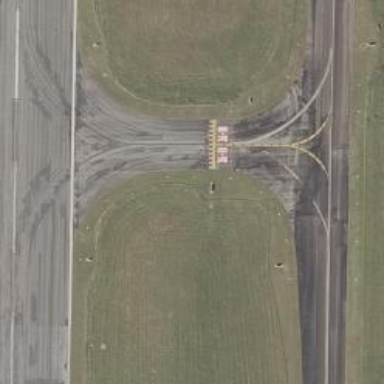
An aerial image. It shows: Taxiway at the airport with asphalt surface.